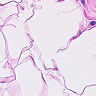
Metastatic tissue present: no